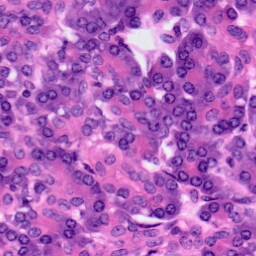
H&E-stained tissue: Pancreatic